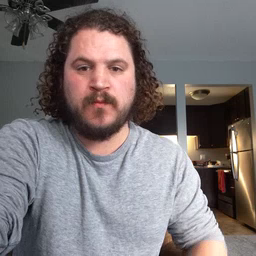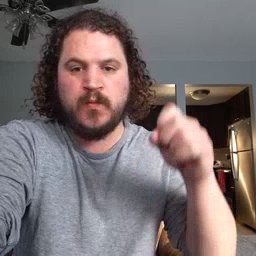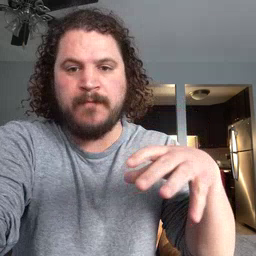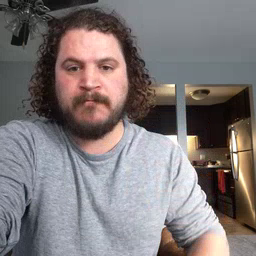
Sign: drop